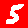
Digit: 5